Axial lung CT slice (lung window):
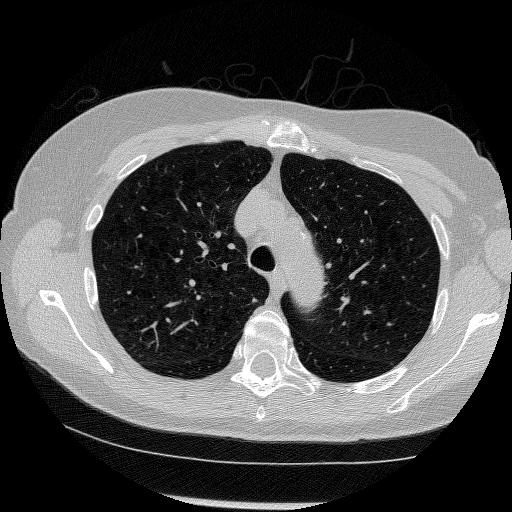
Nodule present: no